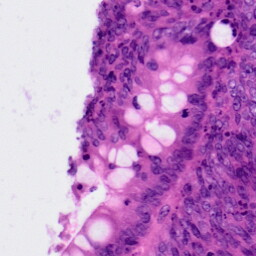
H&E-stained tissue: Colon